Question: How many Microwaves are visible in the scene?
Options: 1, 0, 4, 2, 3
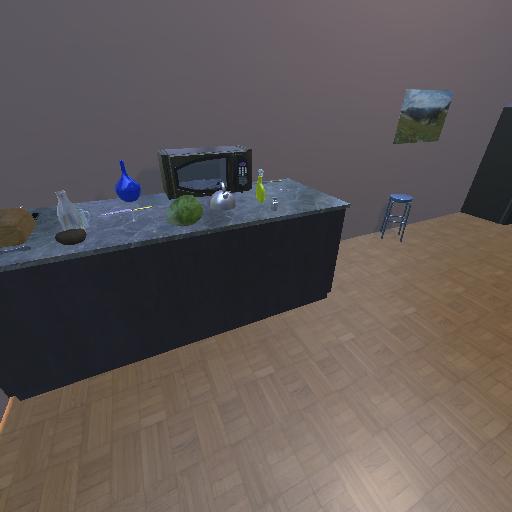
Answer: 1